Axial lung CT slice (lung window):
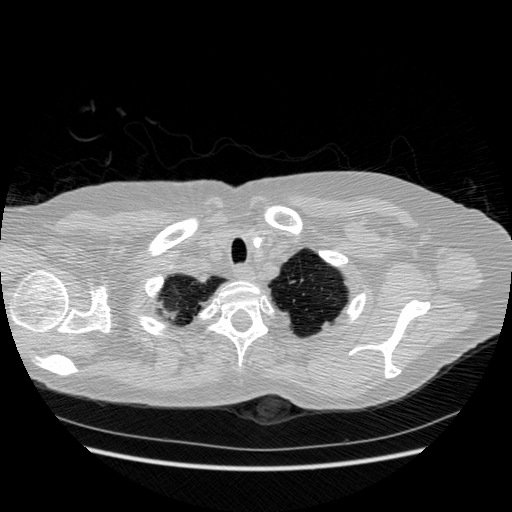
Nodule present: no